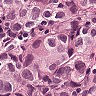
Metastatic tissue present: yes